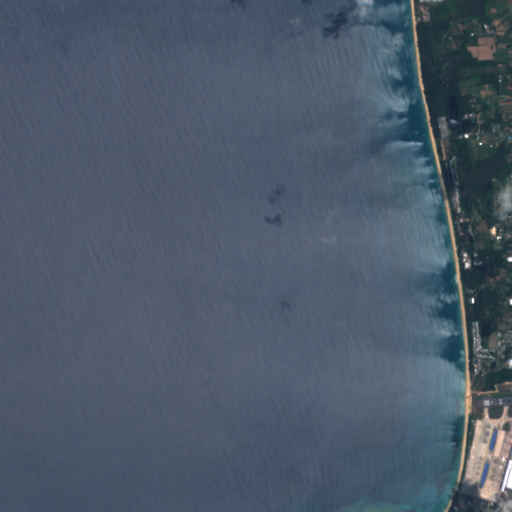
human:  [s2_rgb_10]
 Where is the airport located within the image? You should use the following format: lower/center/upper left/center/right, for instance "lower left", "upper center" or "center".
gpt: The airport is located in the lower right of the image.
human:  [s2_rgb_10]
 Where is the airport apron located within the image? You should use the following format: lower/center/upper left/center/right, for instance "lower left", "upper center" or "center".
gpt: The airport apron is located in the lower right of the image.
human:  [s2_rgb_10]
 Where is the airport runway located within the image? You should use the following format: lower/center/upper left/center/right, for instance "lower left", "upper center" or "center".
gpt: The airport runway is located in the lower right of the image.
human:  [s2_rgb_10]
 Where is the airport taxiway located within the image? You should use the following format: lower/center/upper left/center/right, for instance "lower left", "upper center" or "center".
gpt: The airport taxiway is located in the lower right of the image.
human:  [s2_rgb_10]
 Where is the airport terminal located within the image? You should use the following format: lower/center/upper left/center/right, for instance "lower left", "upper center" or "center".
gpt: The airport terminal is located in the lower right of the image.
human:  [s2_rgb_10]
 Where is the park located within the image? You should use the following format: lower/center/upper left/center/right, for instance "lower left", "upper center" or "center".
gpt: The park is located in the right of the image.
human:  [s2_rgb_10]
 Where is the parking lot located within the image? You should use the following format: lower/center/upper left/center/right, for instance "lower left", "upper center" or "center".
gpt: The parking lot is located in the center right of the image.
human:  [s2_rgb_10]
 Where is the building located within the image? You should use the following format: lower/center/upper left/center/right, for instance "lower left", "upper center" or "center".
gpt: There is no building in the image.